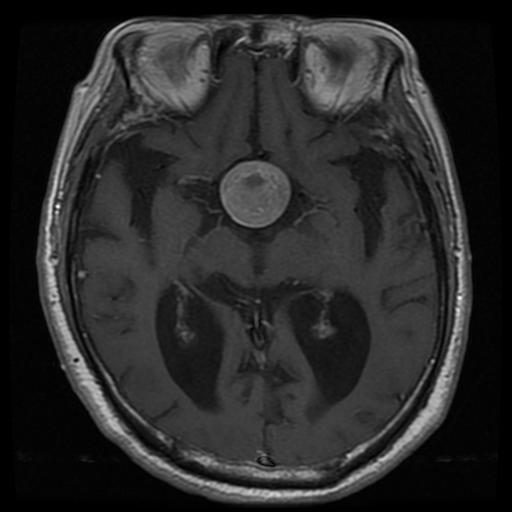
Label: pituitary